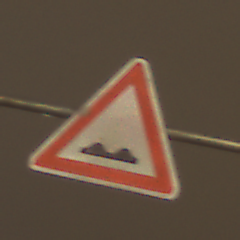
Verkehrszeichen: UnebeneFahrbahn
Umgebung: Outdoor, Urban
Tageszeit: Night
Wetter: Overcast
Licht: Artificial
Jahreszeit: NotSpecified
Kontrast: HighContrast